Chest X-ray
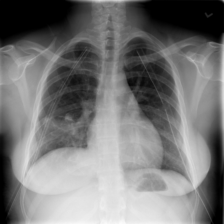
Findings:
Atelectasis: negative
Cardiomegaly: negative
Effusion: negative
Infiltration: negative
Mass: negative
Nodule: negative
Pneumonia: negative
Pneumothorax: negative
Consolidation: negative
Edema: negative
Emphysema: negative
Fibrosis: negative
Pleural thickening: negative
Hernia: negative